Field crop: tomato
Growth stage: 1
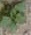
Species: solanum